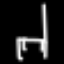
Label: chair